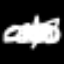
Label: square